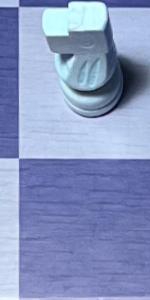
Label: Empty